Field crop: tomato
Growth stage: 1
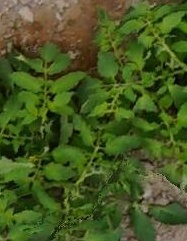
Species: tomato